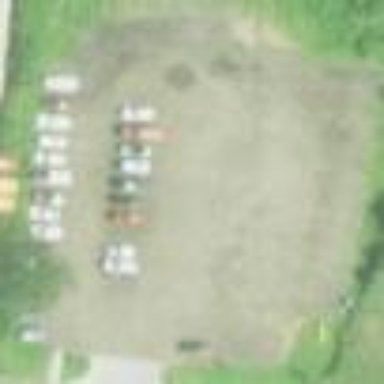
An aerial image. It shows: Parking area.